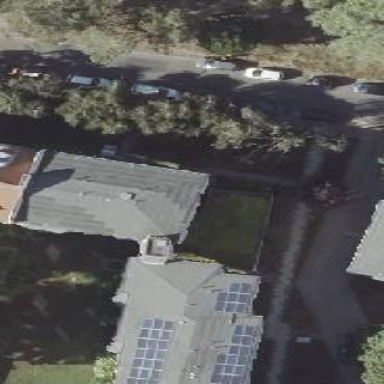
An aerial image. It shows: Hipped roof on residential building.